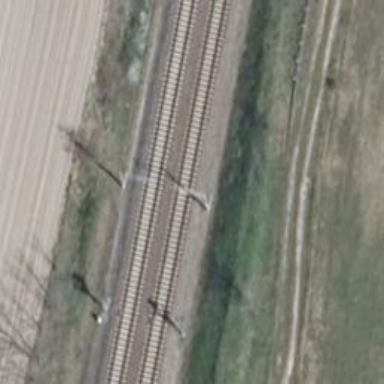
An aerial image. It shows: Milestone along the railway with catenary mast.